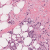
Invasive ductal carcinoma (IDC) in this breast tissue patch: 1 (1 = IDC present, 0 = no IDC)